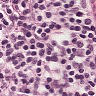
Metastatic tissue present: no